Field crop: maize
Growth stage: 2
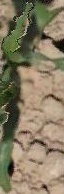
Species: maize